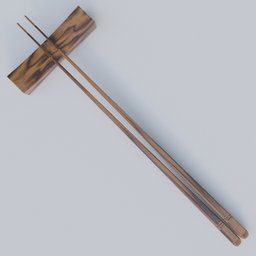
Label: tools